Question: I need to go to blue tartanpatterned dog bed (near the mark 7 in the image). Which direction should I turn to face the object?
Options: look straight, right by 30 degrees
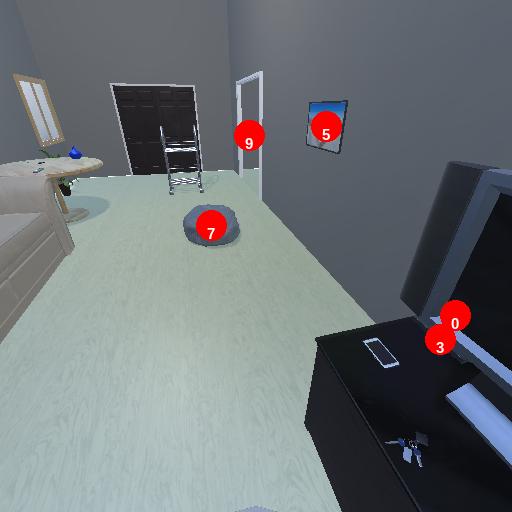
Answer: look straight